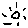
Label: sun